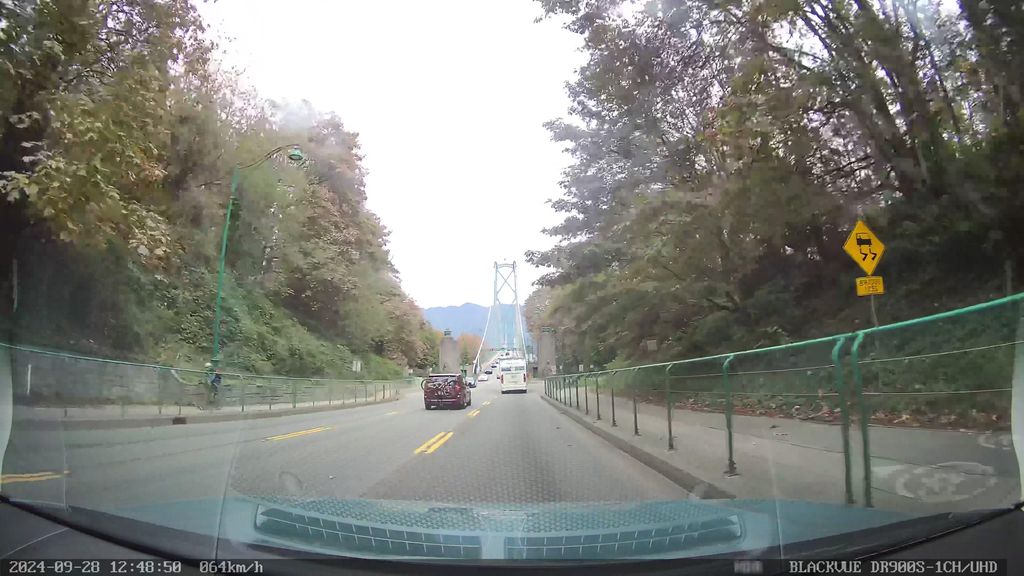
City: vancouver